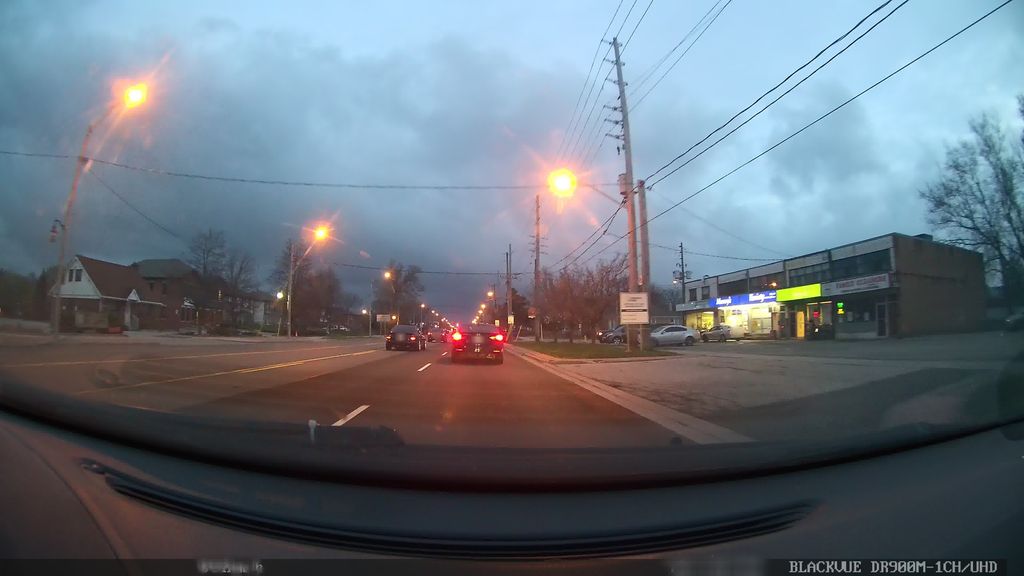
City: toronto